Question: When I use R's 'curve()' function, is there a way to force it to use the same scale on the X and the Y axis?
For example, consider this R code
'''
mean <- 5
variance <- 0.05
curve(exp((((x - mean) / variance)^2) * -0.5), mean - 2, mean + 2)
'''
This will give me this plot:

As you can see, the X axis and the Y axis use different scales. How can I fix this?
Note: I know I can manually specify the range of the Y axis (via 'ylim=') but I'd rather not use this (as this would require adopting it whenever the function changes).
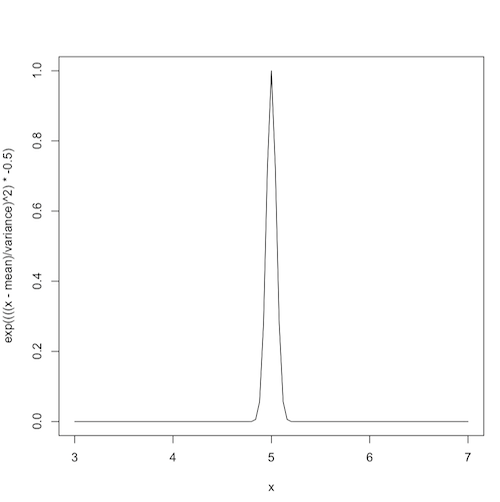
Answer: You want the 'asp' plotting parameter, for aspect ratio. Set 'asp = 1' in the call to 'curve()':
'''
mean <- 5
variance <- 0.05
curve(exp((((x - mean) / variance)^2) * -0.5), mean - 2, mean + 2, asp = 1)
'''
That will do it.
It is not quite perfect if you want 'xlim == ylim' or if you want better labelling of the axes, but 'asp' gets the same scale on both axes.